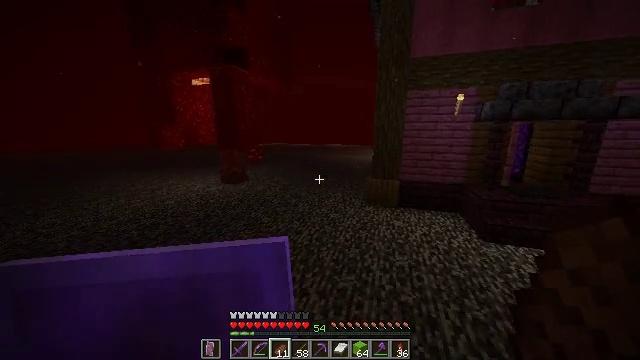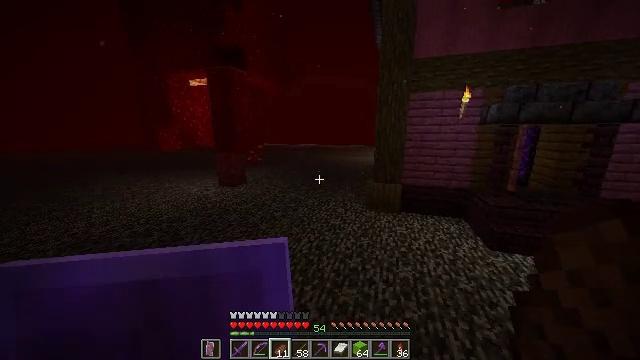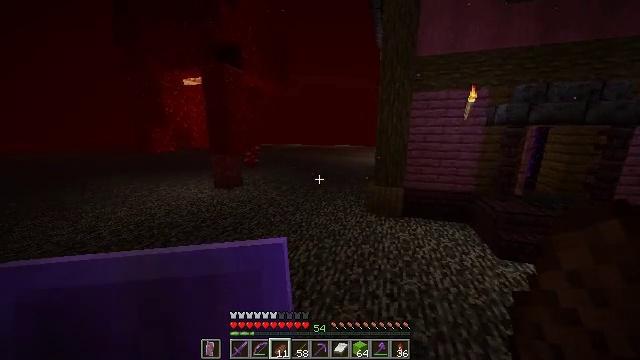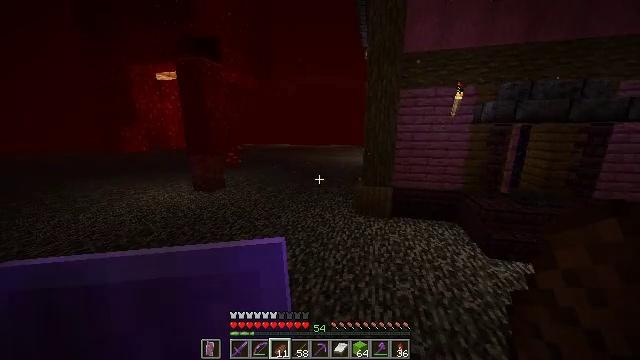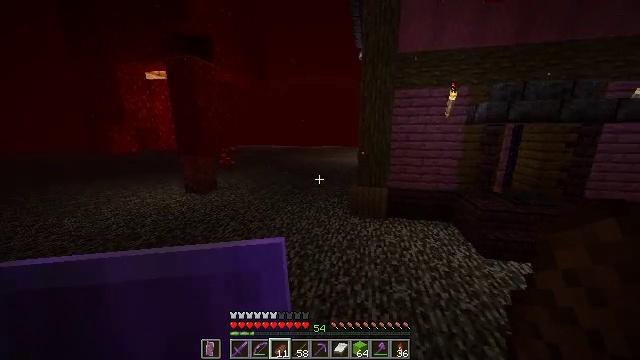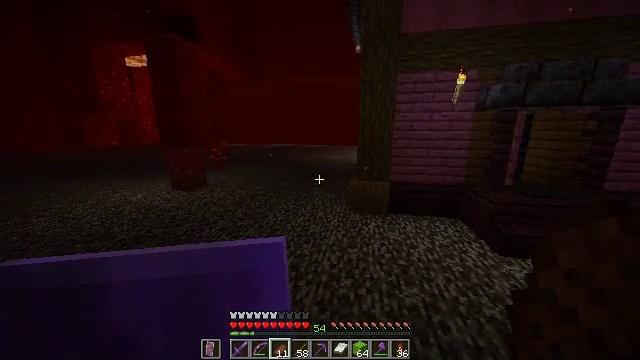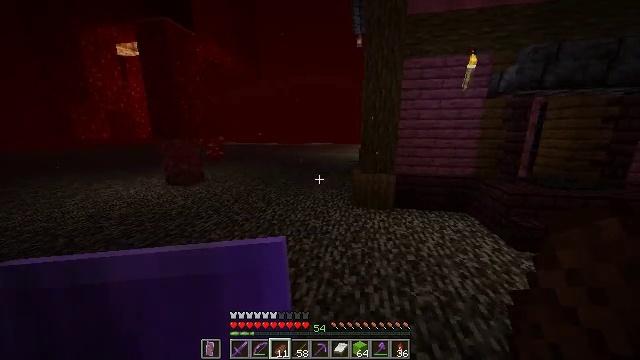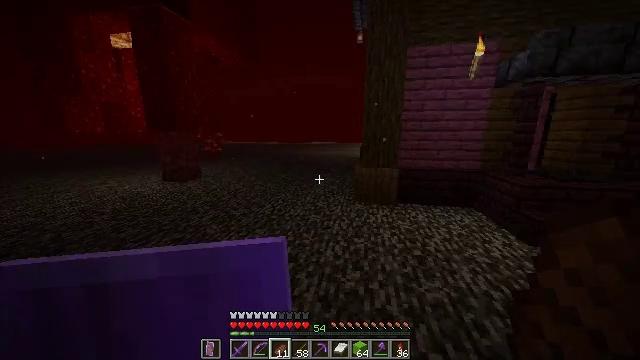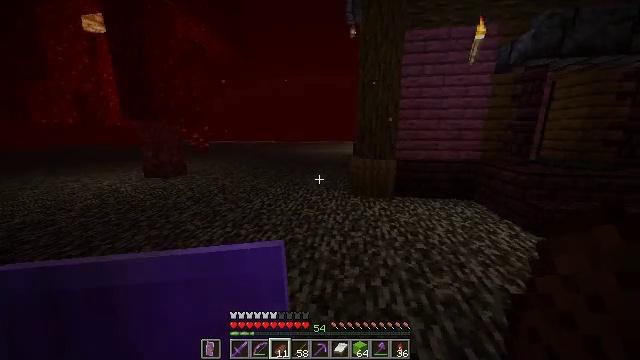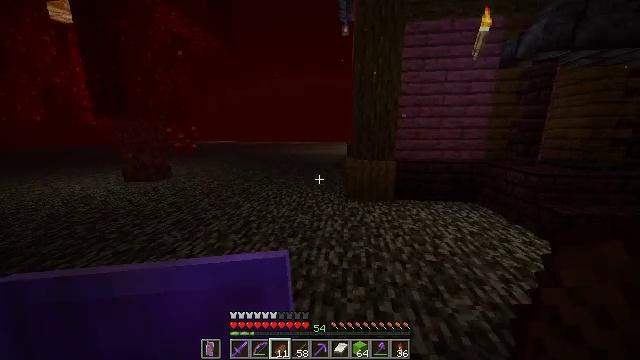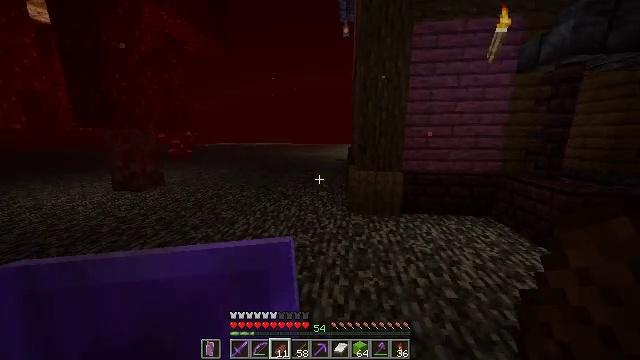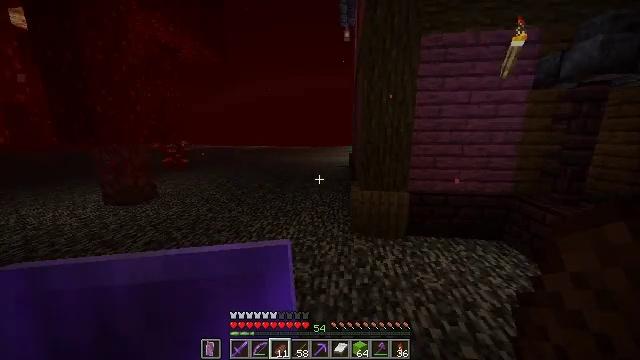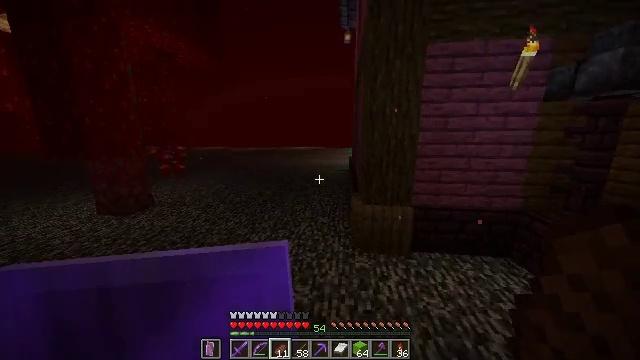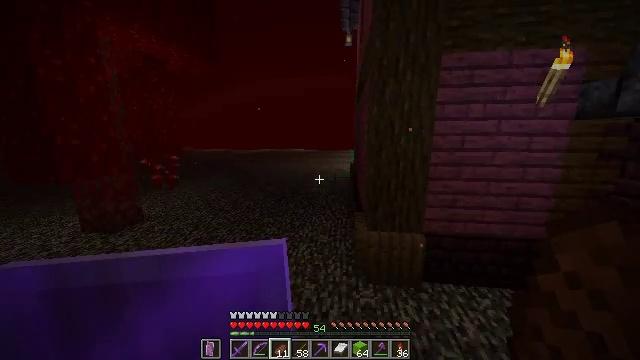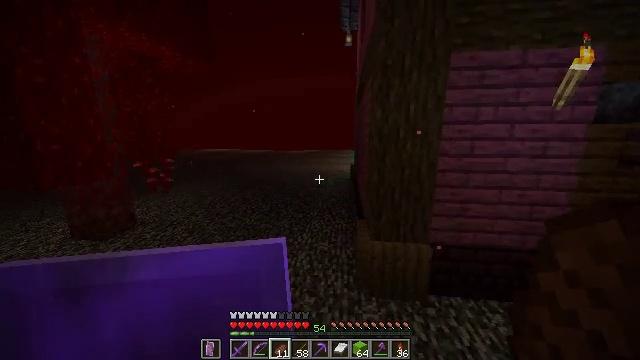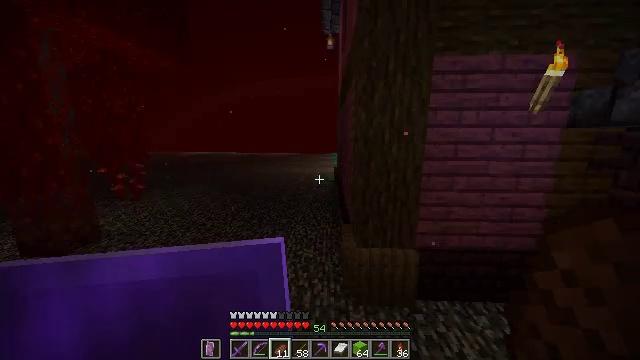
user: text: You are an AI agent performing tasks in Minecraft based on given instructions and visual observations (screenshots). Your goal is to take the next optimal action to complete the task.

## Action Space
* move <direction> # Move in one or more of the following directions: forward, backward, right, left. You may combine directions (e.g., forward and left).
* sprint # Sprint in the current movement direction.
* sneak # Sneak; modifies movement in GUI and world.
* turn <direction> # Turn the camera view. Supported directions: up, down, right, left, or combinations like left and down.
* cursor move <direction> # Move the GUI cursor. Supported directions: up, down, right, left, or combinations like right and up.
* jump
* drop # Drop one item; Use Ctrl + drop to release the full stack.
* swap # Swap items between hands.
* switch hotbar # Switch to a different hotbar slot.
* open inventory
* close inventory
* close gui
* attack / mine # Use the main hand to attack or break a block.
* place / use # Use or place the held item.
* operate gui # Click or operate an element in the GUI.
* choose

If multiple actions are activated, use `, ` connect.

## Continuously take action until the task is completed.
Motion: motion action
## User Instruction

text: Open the crafting table to craft a lime carpet.
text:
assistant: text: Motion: move forward, sprint, jump
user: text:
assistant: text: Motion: move forward, sprint, jump
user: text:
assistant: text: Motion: move forward, sprint, turn right, jump
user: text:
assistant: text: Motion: move forward, sprint, turn right, jump
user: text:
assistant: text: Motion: move forward, sprint, turn right
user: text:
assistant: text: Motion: move forward, sprint
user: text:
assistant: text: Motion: move forward, sprint
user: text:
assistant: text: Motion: move forward, sprint, turn right
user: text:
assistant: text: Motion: move forward, sprint, turn right
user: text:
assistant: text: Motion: move forward, sprint, jump
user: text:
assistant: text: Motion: move forward, sprint, jump
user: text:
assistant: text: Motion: move forward, sprint, jump
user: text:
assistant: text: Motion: move forward, sprint, jump
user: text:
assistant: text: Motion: move forward, sprint, jump
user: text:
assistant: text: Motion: move forward, sprint, turn right, jump
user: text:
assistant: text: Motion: move forward, sprint, turn right and up, jump
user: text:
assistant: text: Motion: move forward, sprint, turn right, jump
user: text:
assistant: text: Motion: move forward, sprint, jump
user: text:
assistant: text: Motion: move forward, sprint, jump
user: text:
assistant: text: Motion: move forward, sprint
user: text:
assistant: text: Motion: move forward, sprint
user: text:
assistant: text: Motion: move forward, sprint
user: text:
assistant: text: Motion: move forward, sprint, turn left
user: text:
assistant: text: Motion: move forward, sprint, turn left
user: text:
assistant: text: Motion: move forward, sprint, jump
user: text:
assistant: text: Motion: move forward, sprint, jump
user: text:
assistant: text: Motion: move forward, sprint, jump
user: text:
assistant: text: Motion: move forward, sprint, jump
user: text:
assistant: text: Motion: move forward, sprint, jump
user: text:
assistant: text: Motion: move forward, sprint, jump